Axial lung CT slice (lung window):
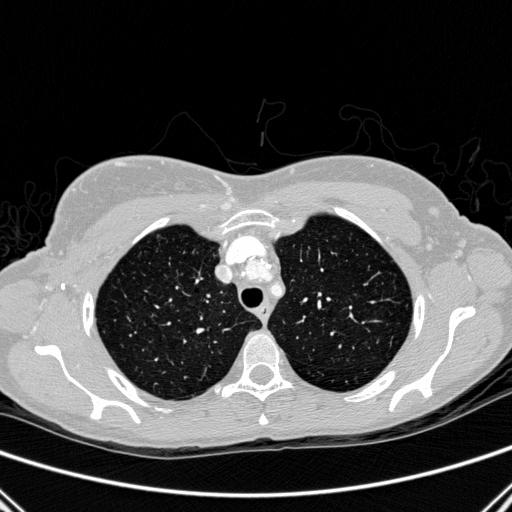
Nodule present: no